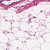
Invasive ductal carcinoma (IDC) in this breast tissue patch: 0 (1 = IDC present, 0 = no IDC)